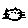
Label: cat